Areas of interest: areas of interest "Xiang Lian Apartment East District"
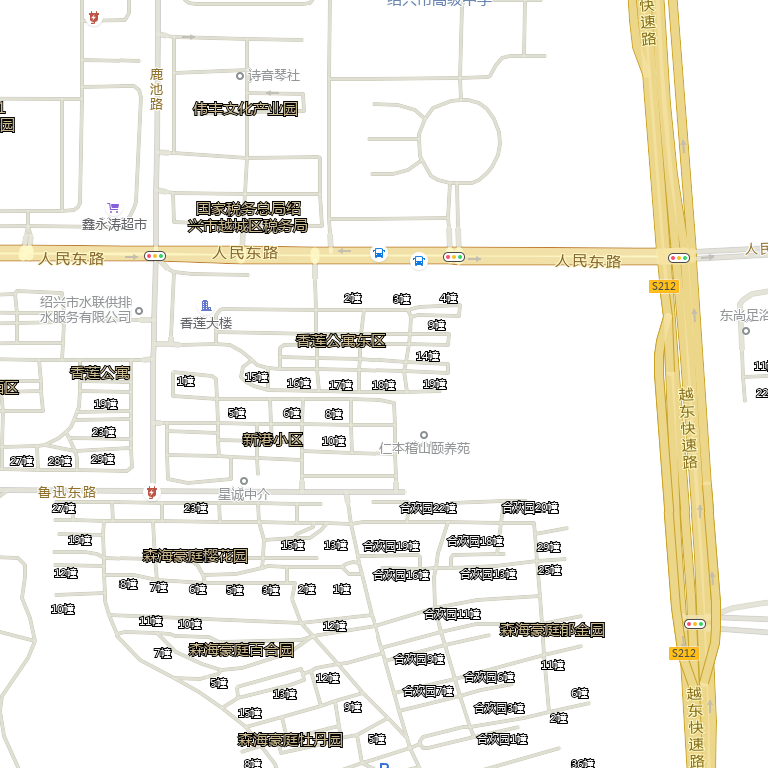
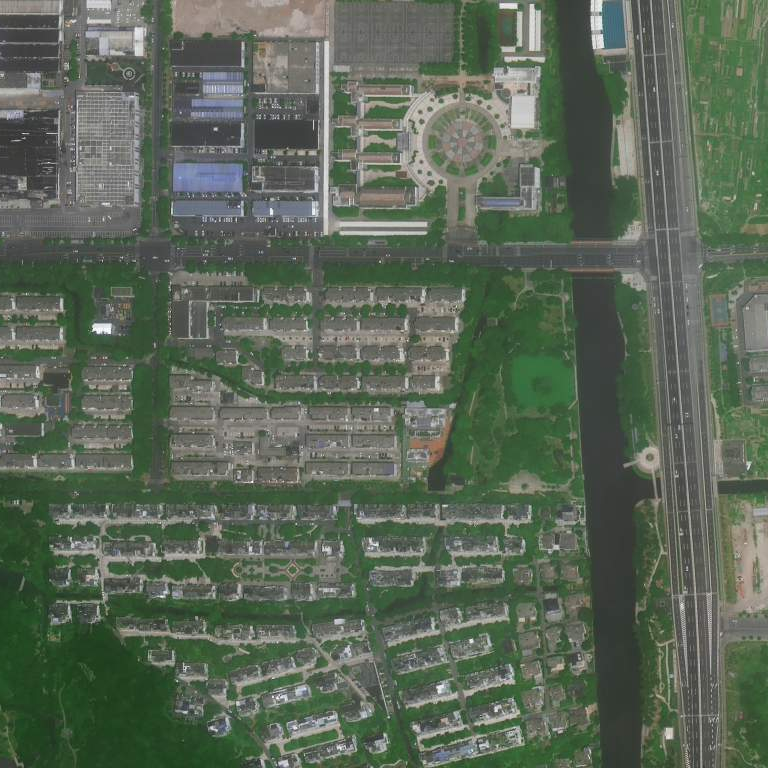